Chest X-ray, AP view. Patient: 73 years old, sex M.
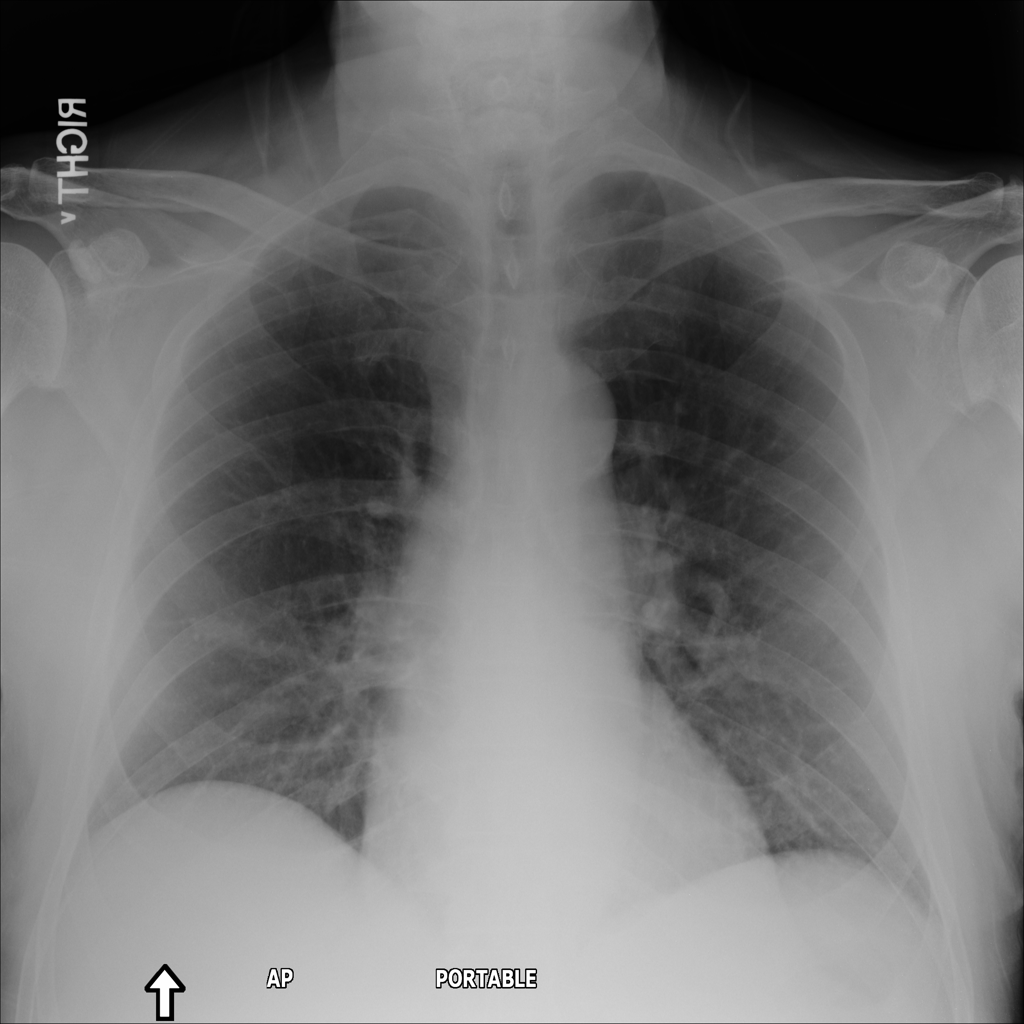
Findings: No Finding